Field crop: maize
Growth stage: 1
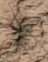
Species: lolium